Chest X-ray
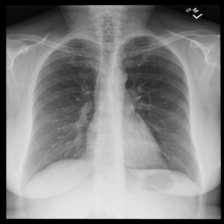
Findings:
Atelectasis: negative
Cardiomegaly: negative
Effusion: negative
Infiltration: negative
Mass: negative
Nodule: negative
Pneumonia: negative
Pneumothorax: negative
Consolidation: negative
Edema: negative
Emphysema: negative
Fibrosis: negative
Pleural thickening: negative
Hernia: negative